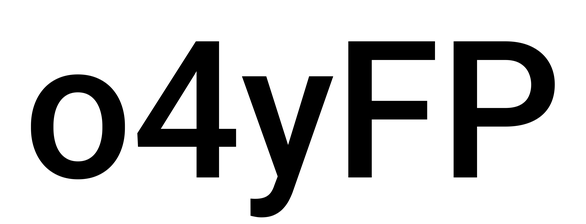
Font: Roboto_Medium